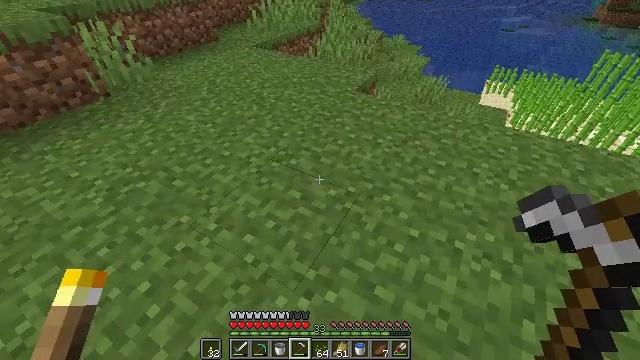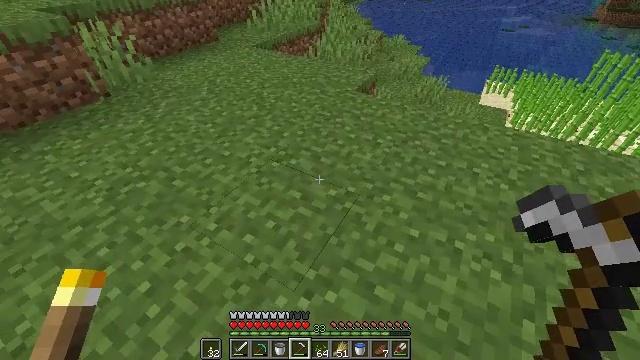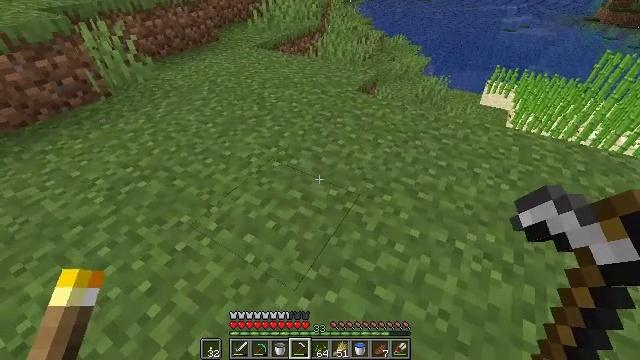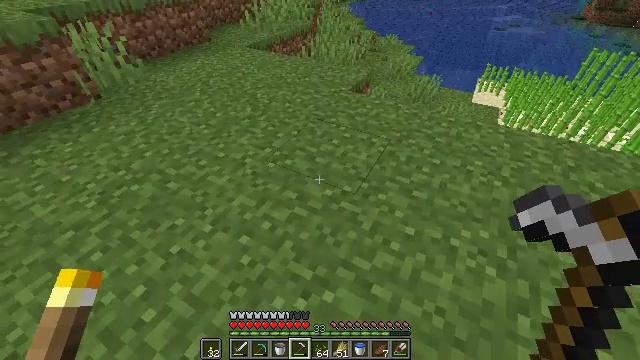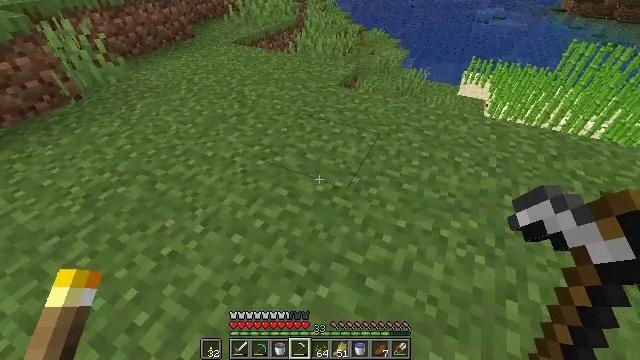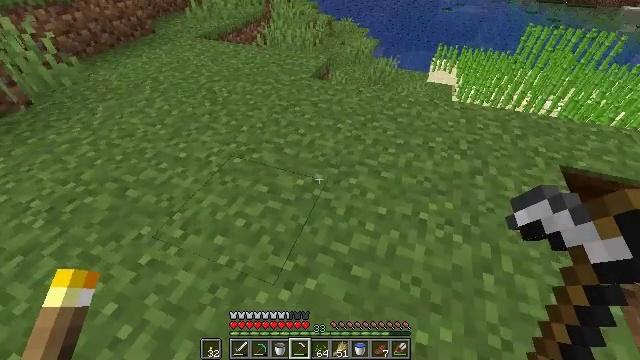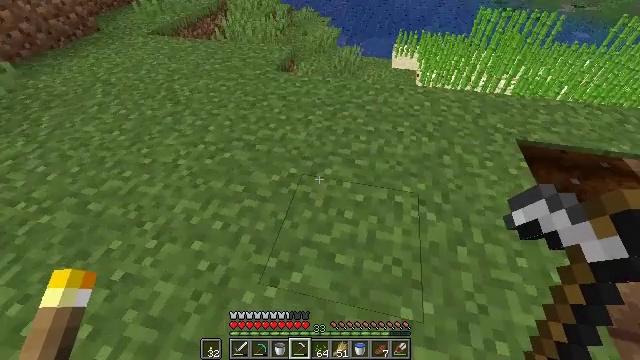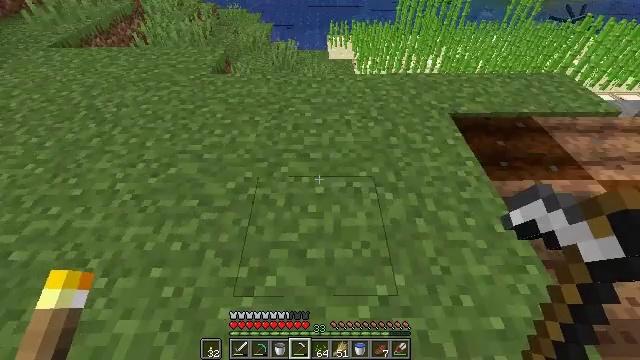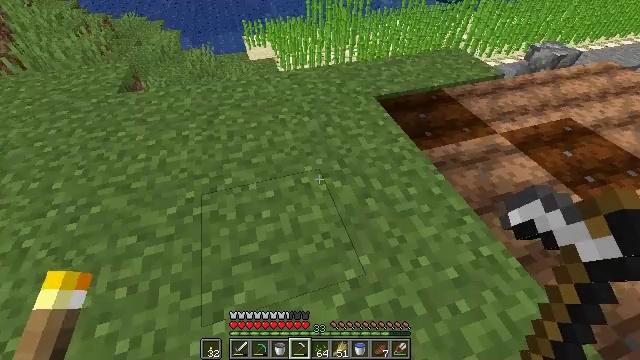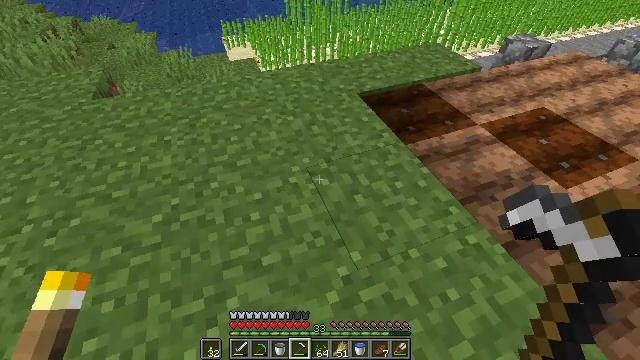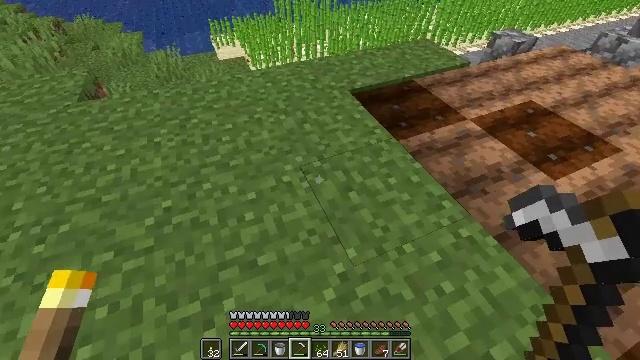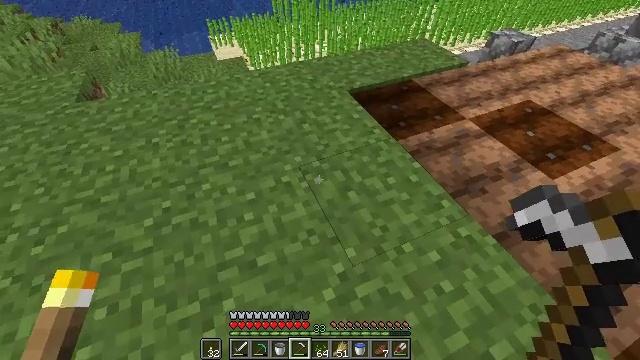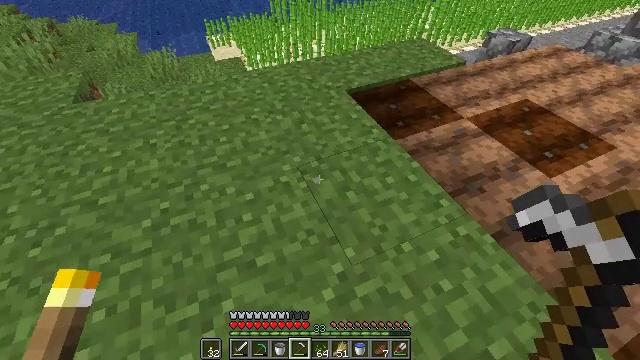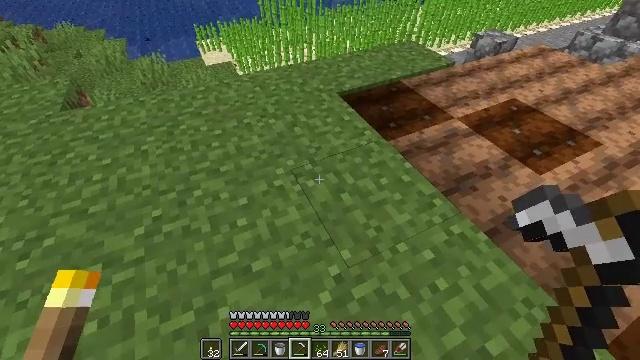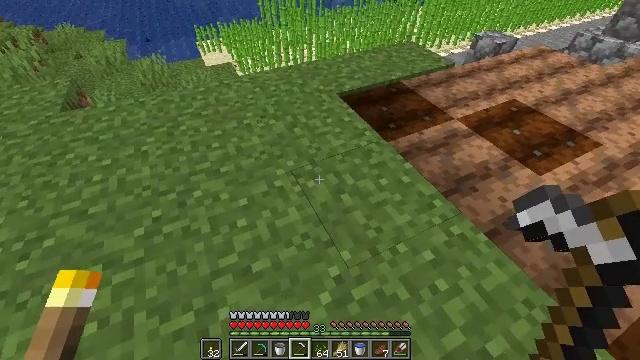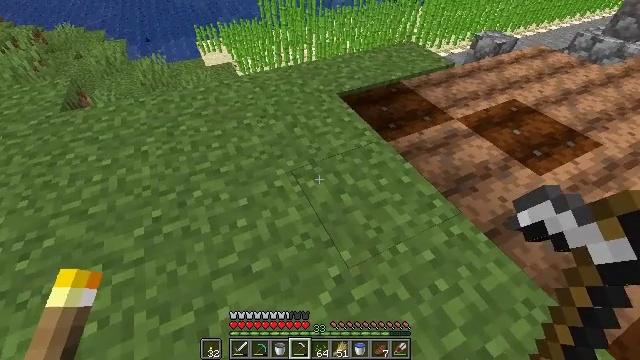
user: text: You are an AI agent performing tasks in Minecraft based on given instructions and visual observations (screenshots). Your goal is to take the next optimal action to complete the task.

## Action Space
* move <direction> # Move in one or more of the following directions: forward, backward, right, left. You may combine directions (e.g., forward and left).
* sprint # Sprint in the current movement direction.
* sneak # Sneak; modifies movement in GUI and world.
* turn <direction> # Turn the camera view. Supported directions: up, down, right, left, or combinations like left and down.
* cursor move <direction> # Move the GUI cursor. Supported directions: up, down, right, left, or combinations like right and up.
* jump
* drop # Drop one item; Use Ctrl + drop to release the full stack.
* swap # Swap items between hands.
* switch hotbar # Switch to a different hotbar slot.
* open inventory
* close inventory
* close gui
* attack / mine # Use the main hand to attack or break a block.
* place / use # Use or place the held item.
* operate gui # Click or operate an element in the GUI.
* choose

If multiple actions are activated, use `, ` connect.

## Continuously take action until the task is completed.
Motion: motion action
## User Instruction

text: Dig up the grass block for dirt.
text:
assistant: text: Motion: no_op
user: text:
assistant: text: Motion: no_op
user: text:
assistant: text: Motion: turn right
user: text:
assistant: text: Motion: turn right
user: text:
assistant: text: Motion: turn right and down
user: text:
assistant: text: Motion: turn right and down
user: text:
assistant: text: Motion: turn right
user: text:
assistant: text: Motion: turn right
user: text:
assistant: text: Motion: turn right
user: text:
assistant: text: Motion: turn right
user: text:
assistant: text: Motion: no_op
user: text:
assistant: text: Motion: no_op
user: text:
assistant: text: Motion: turn right
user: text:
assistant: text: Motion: no_op
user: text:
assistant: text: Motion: no_op
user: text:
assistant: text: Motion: turn left and down
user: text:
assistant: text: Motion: turn left and down
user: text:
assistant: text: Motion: turn left
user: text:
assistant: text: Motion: turn left
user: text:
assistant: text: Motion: turn left
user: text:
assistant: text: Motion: no_op
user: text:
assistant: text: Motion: no_op
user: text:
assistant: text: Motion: no_op
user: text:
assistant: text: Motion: turn right
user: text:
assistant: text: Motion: turn right
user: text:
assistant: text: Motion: turn right
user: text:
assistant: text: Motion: turn right
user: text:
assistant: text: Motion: turn right
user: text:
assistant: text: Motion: turn right and up
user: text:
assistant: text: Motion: turn right and up